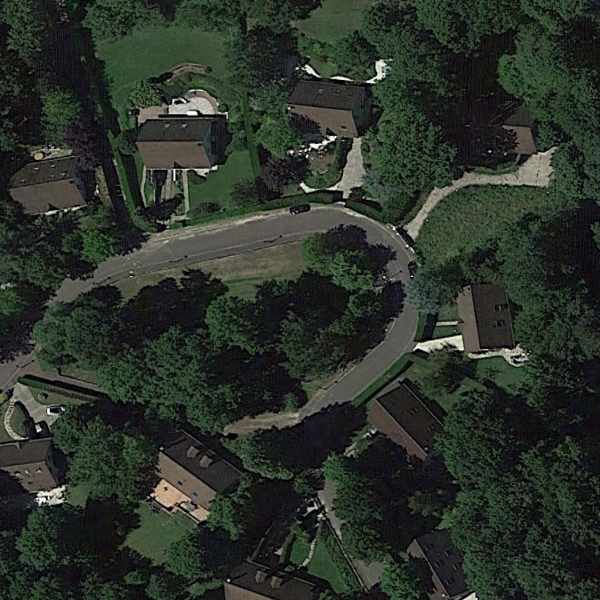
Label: MediumResidential